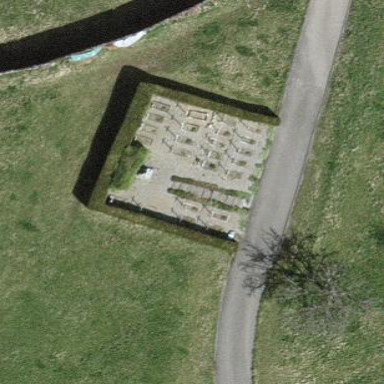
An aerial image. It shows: Cemetery.